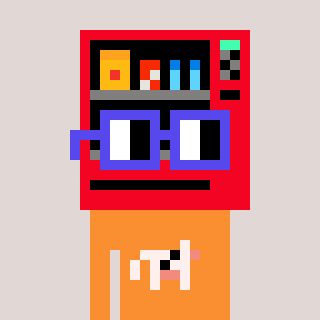
a pixel art character with square blue glasses, a vending machine-shaped head and a orange-colored body on a warm background